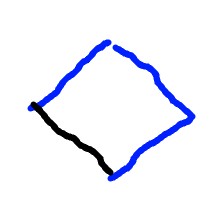
Shape: rhombus